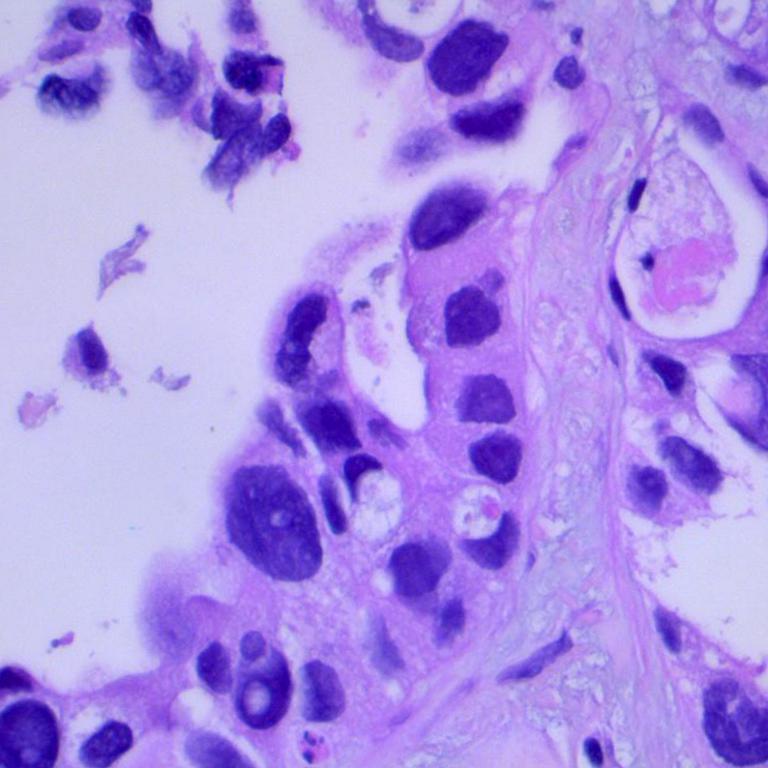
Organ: lung
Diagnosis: adenocarcinomas